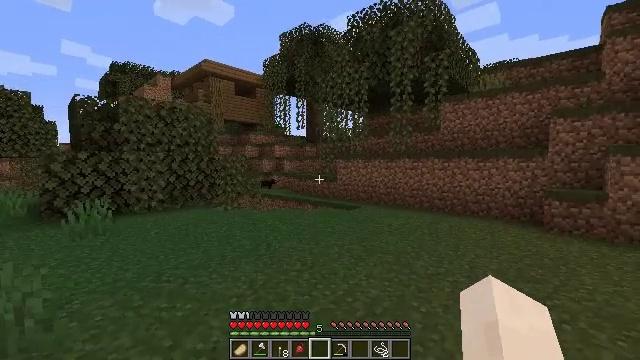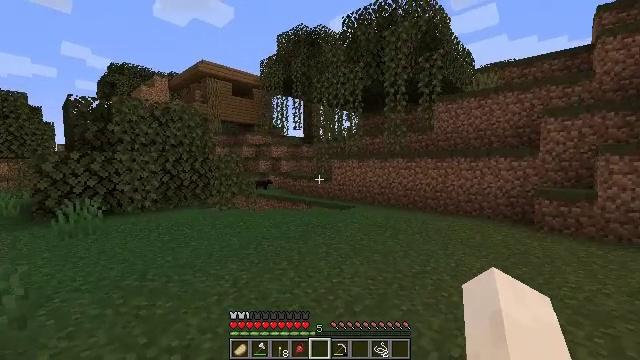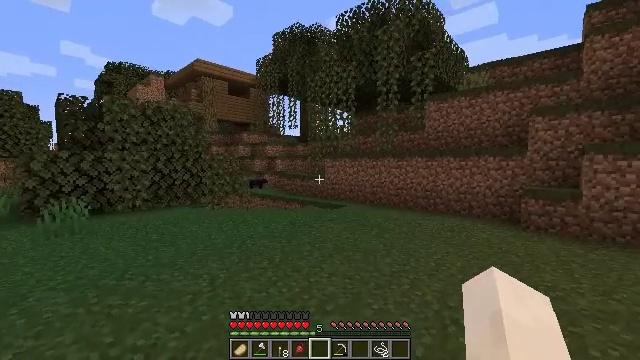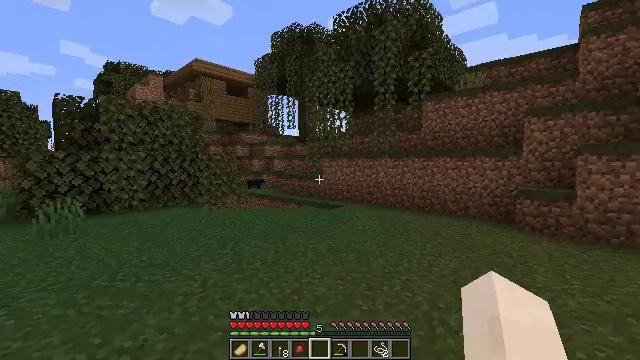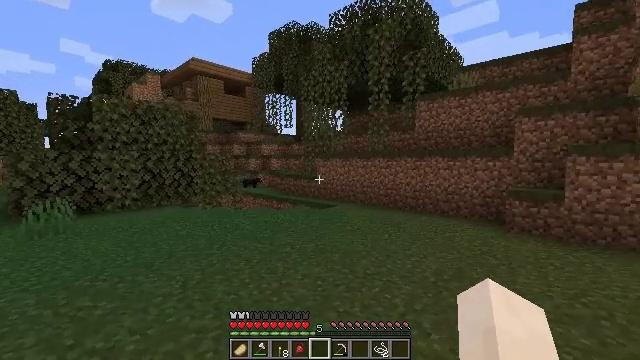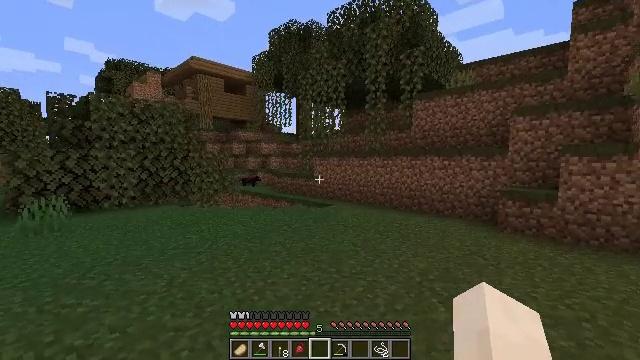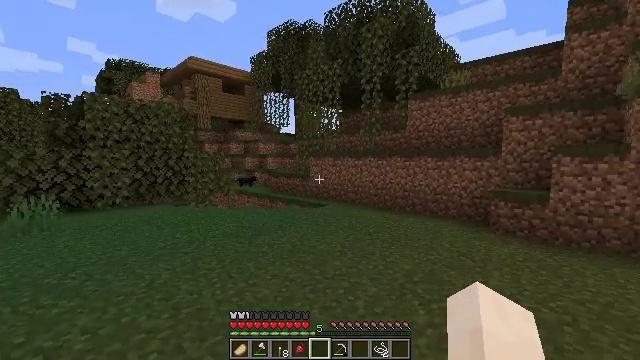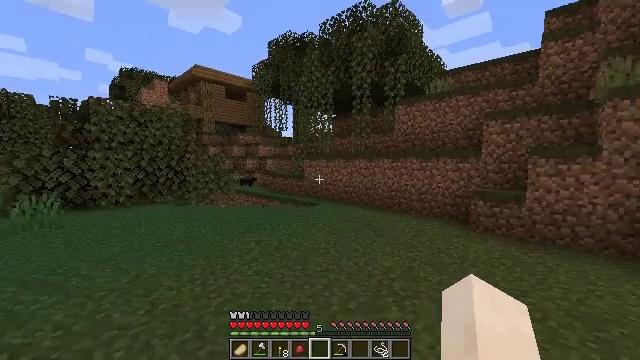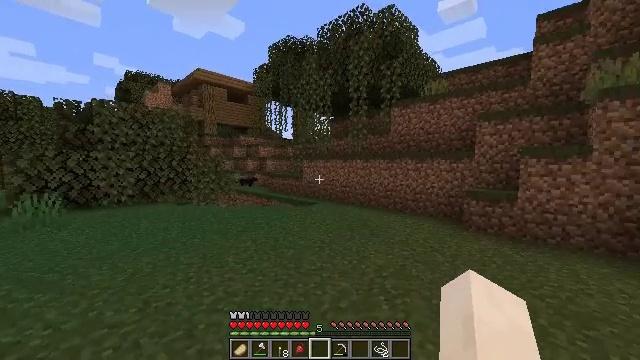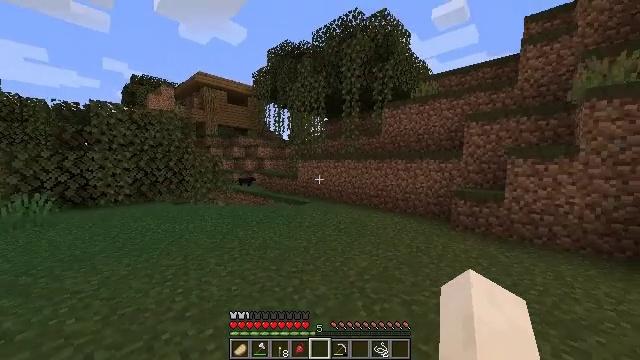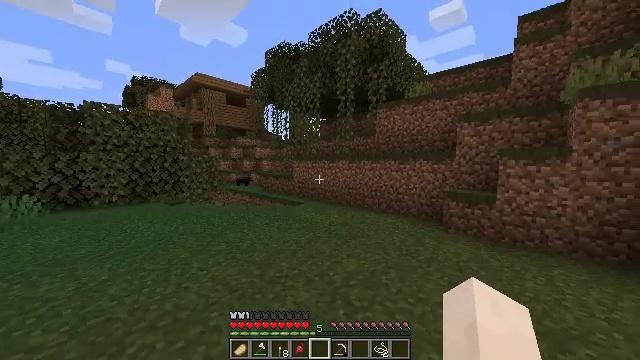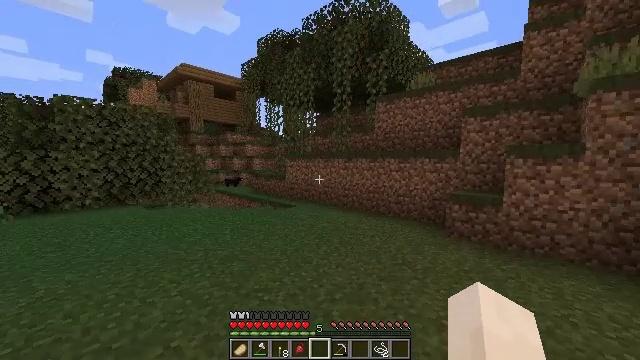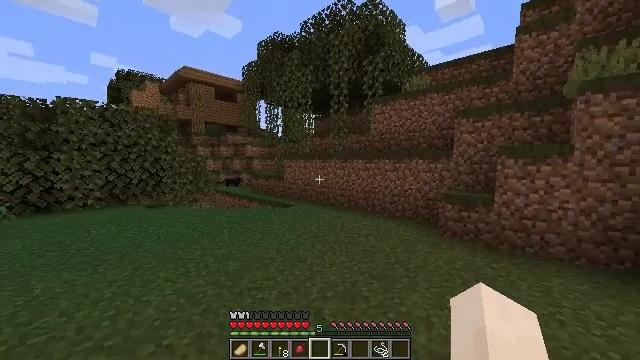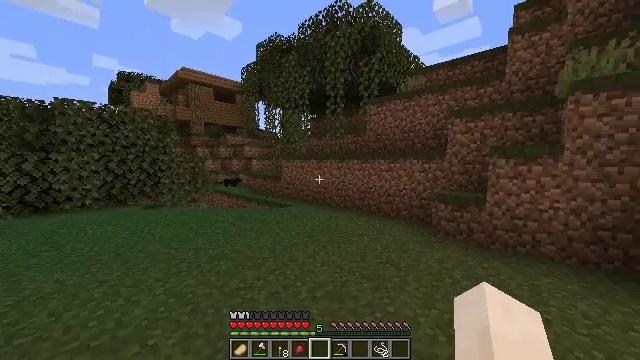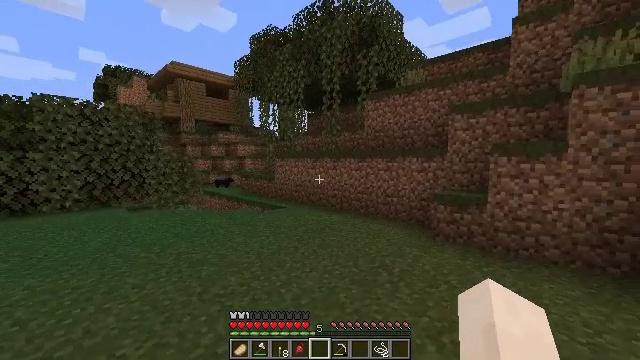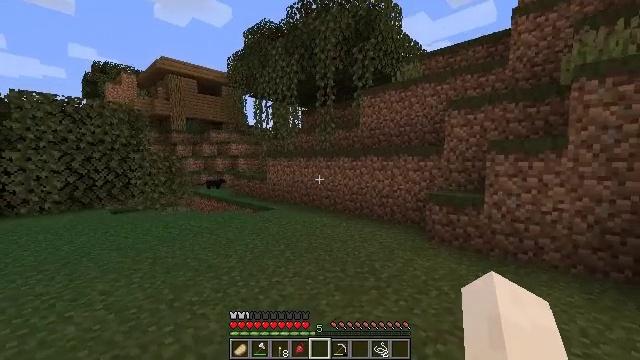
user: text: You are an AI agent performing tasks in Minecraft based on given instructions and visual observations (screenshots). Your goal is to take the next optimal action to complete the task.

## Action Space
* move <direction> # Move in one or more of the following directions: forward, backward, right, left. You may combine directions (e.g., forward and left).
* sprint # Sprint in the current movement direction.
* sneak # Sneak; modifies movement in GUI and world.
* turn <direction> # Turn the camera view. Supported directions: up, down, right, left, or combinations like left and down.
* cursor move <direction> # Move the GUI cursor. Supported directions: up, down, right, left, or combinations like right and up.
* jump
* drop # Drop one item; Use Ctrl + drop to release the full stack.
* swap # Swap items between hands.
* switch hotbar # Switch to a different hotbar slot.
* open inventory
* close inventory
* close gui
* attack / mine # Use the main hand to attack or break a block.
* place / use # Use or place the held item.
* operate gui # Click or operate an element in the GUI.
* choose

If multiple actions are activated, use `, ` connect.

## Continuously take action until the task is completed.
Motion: motion action
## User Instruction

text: Clear the ground by mining grass.
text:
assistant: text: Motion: move right, sprint
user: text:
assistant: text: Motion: move right, sprint
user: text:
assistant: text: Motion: move right, sprint
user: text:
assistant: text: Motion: move right, sprint
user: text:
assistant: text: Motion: move right, sprint
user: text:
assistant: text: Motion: move forward and move right, sprint
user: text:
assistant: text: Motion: move forward and move right, sprint
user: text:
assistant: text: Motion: move forward and move right, sprint
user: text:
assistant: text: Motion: move forward and move right, sprint
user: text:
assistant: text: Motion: move right, sprint
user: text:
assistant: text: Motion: move right, sprint
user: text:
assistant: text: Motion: move right, sprint
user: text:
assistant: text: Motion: move right, sprint
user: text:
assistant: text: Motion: move right, sprint
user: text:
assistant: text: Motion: move forward, sprint
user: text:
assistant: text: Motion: move forward, sprint
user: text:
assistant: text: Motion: move forward, sprint
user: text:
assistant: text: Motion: move forward and move right, sprint, turn left
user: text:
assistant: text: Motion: move forward and move right, sprint, turn left
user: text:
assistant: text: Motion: move forward and move right, sprint, turn left
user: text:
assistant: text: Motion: move forward and move right, sprint, turn left
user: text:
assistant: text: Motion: move forward and move right, sprint
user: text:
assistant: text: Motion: move forward and move right, sprint
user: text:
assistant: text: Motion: move forward and move right, sprint
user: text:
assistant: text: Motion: move right, sprint
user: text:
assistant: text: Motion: move right, sprint
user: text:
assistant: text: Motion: move right, sprint
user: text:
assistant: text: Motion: sprint
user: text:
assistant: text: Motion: sprint
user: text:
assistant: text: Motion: sprint